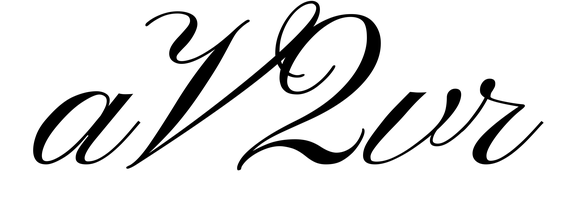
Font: PinyonScript-Regular